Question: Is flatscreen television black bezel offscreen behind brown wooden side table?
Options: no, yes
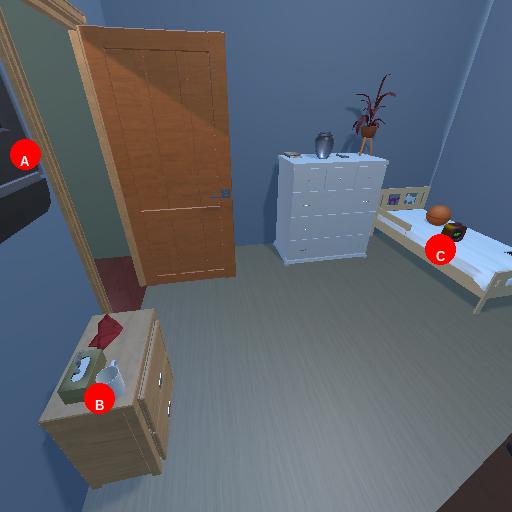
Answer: no